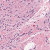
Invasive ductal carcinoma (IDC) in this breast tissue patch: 1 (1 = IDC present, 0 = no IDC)